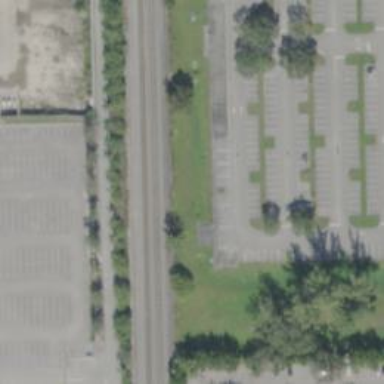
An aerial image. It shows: Parking space is available.